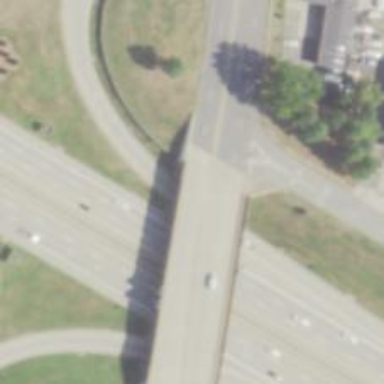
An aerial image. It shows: Secondary road bridge with beam structure.